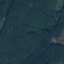
Label: Forest